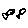
Label: fish